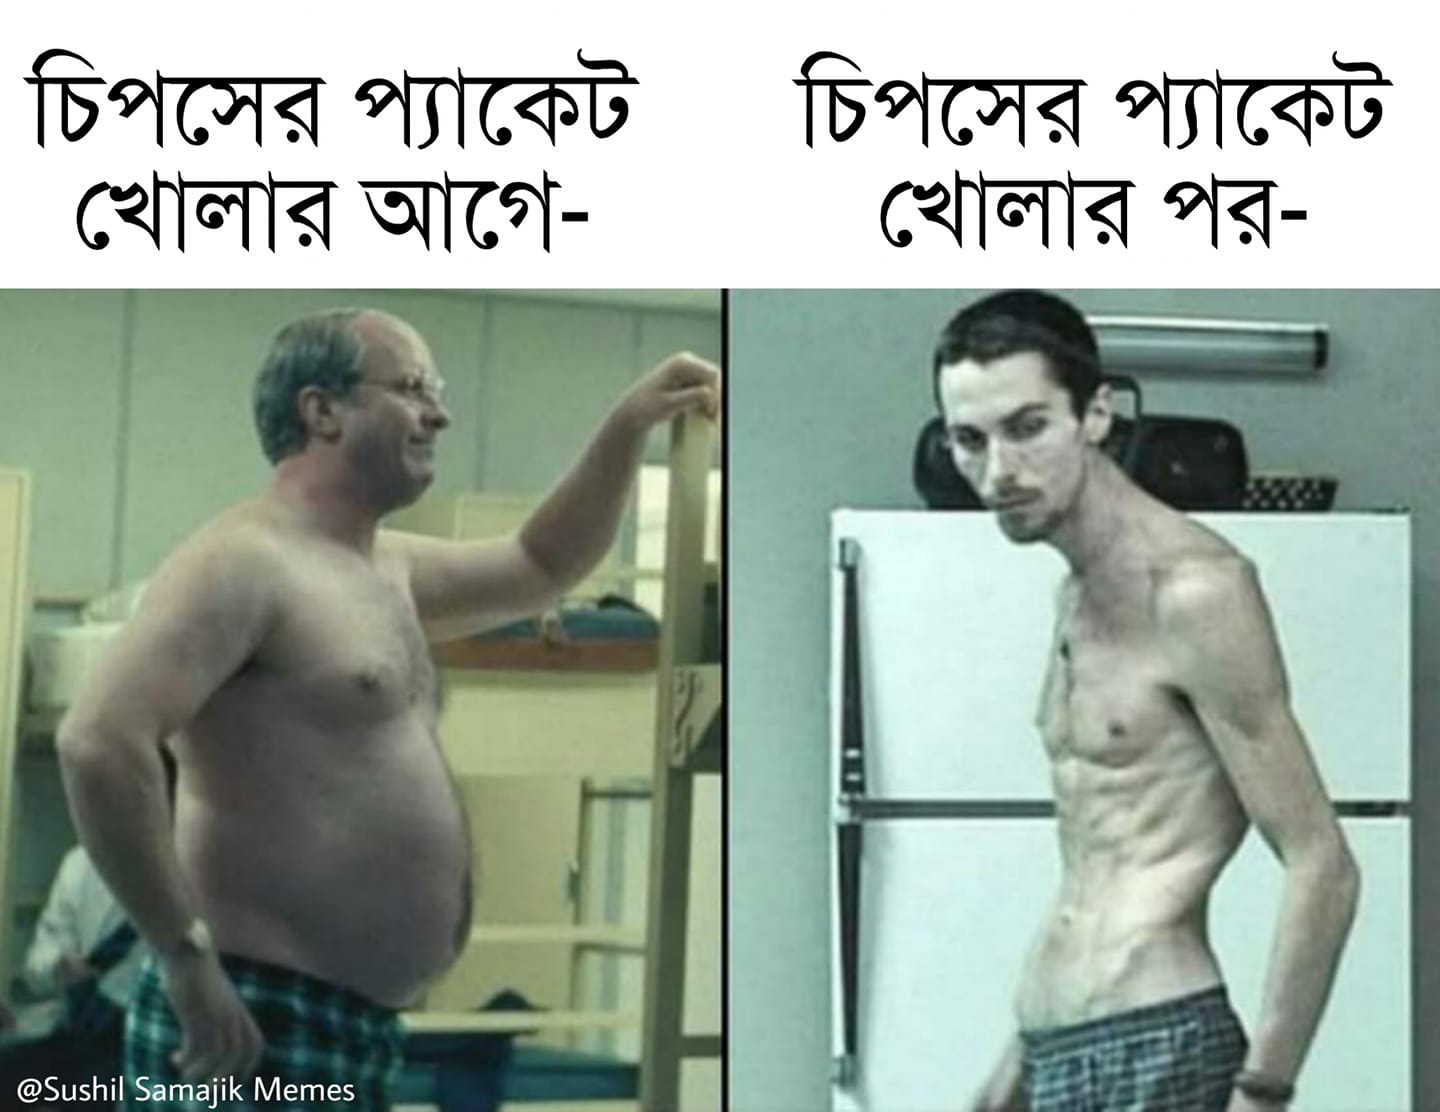
Caption:  চিপসের প্যাকেট খোলার আগে -     চিপসের প্যাকেট খোলার পর -
Label: non-hate